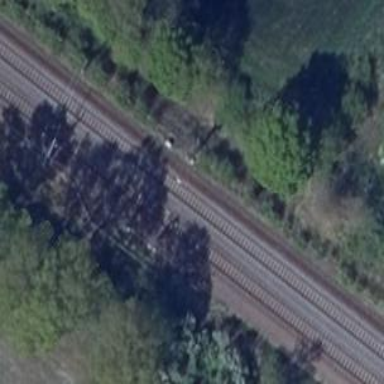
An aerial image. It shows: Railway signal.